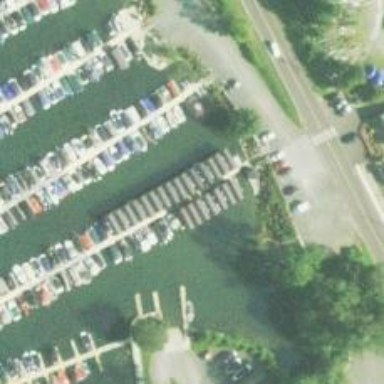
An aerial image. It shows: Man-made pier.